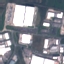
Land use / land cover: Industrial